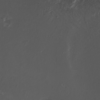
Label: not_dusty